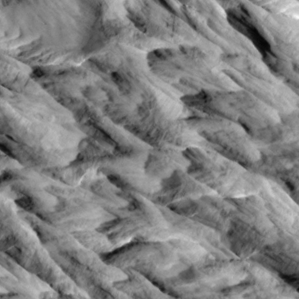
Label: non_frost